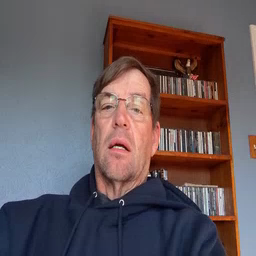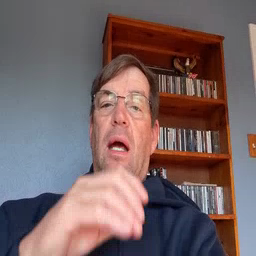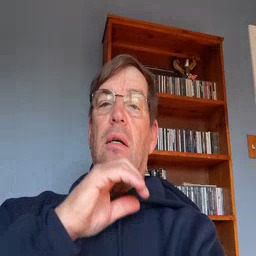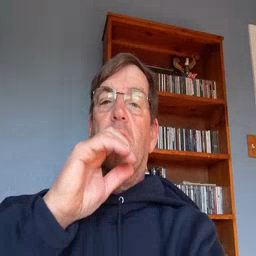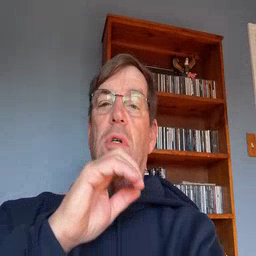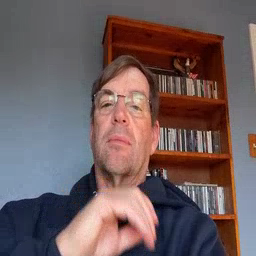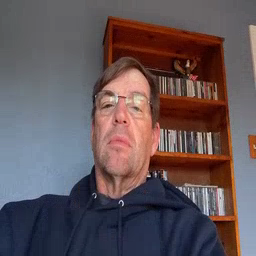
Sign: icecream